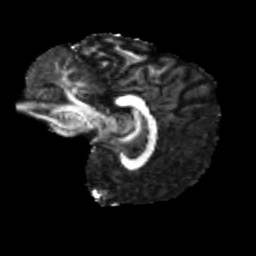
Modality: FA
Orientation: sagittal
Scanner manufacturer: siemens
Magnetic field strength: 3 T
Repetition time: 4 s
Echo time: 0.0594 s